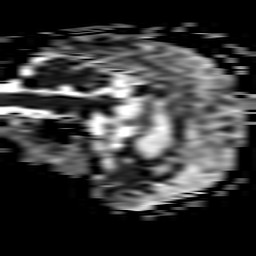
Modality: ADC
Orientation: sagittal
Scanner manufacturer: philips
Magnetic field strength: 3 T
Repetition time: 3.206 s
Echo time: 0.076 s